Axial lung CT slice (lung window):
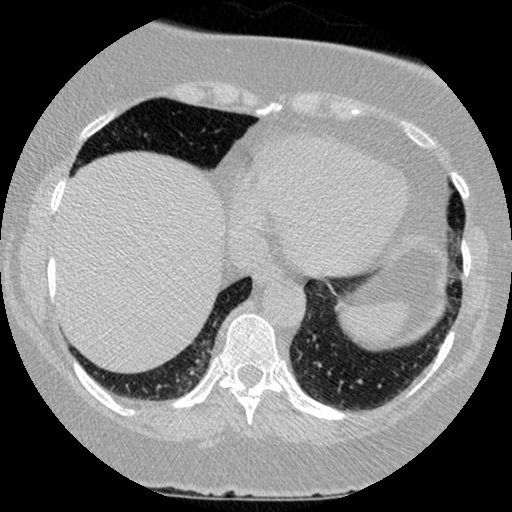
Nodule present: no